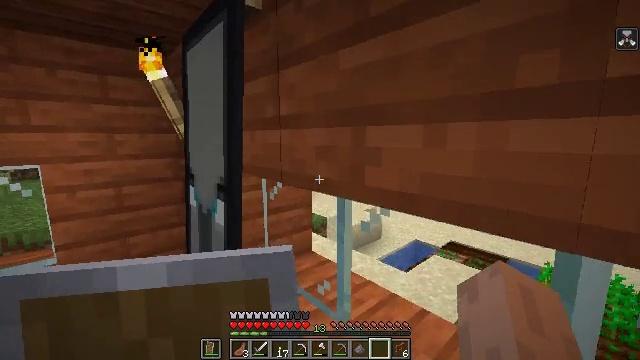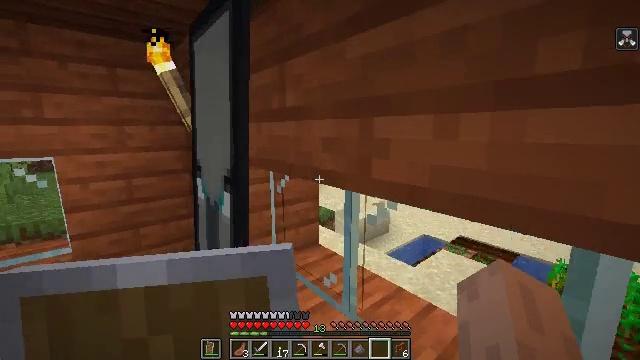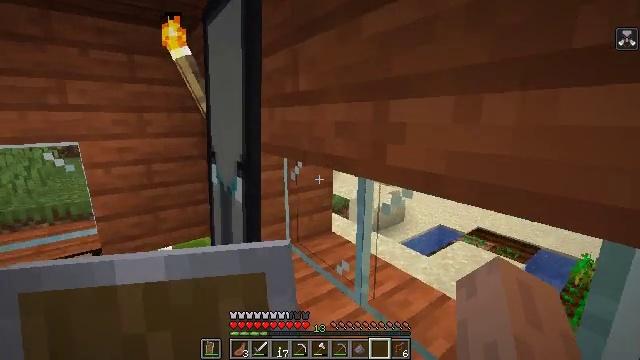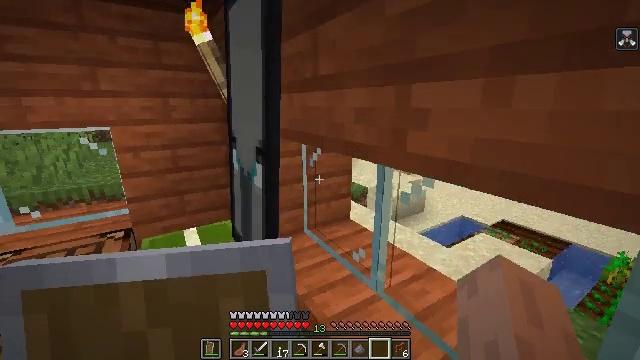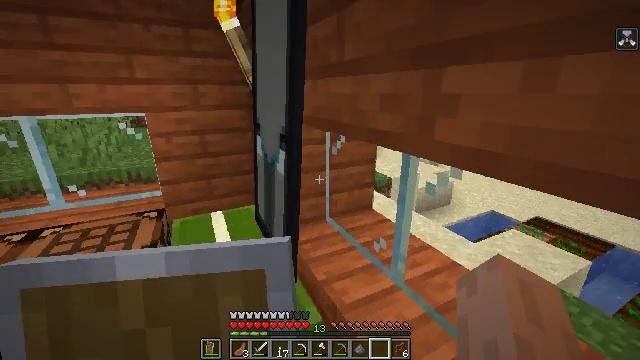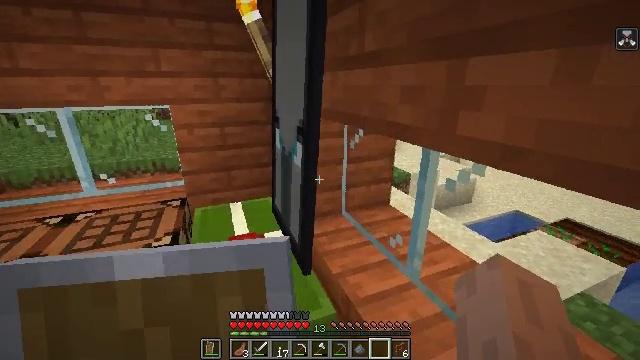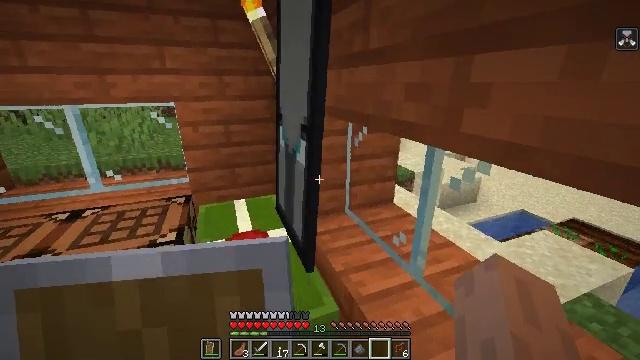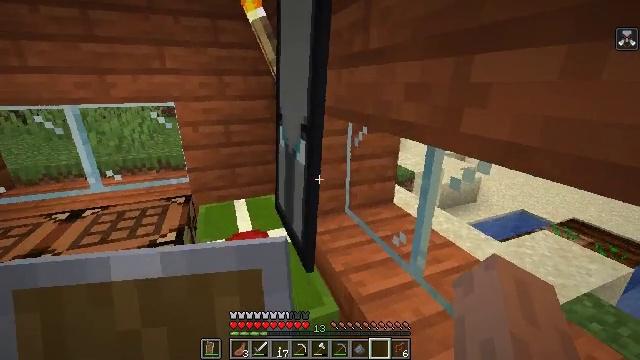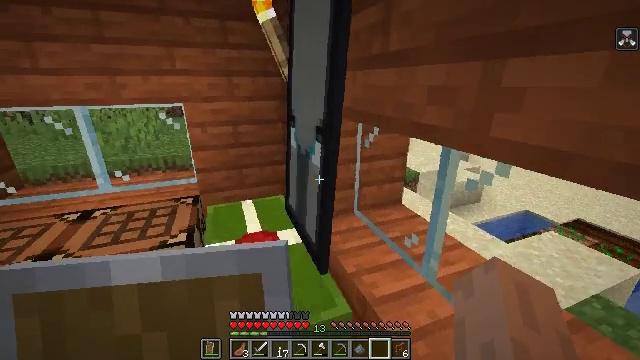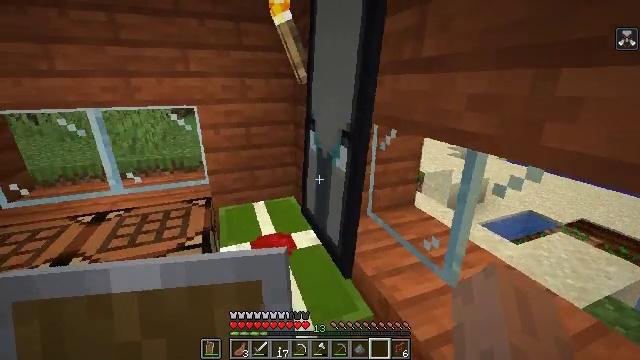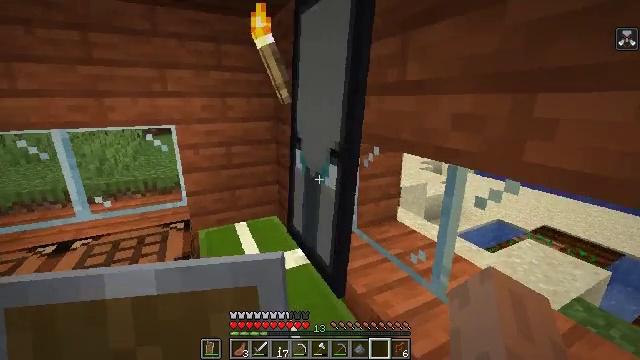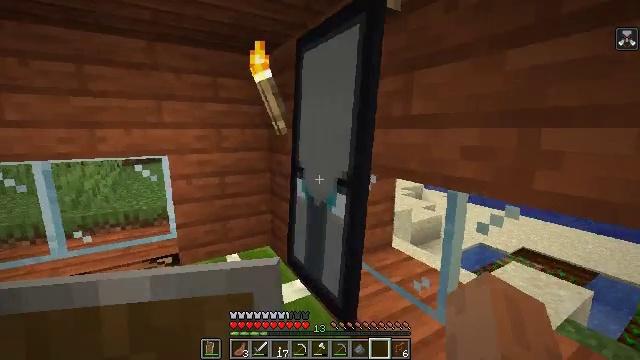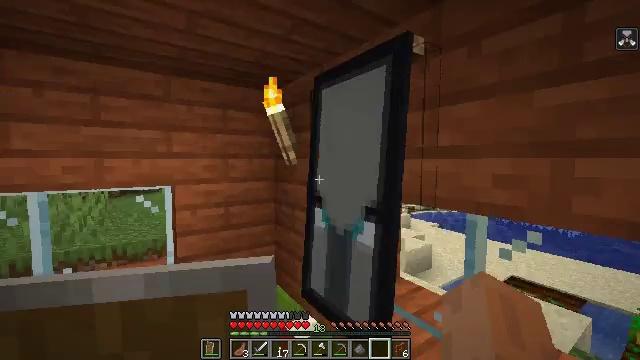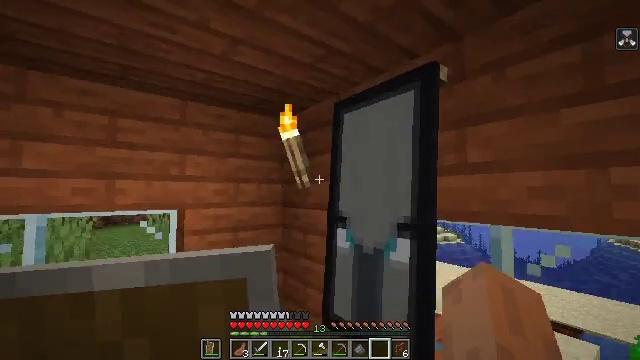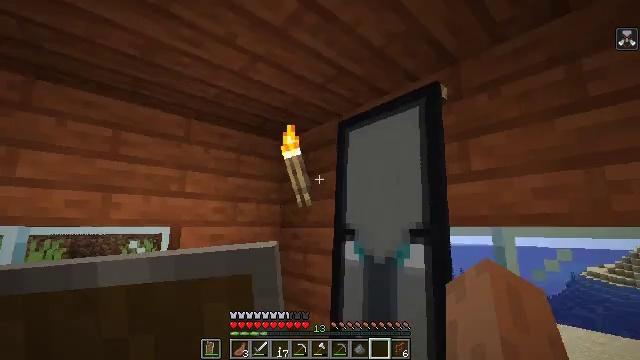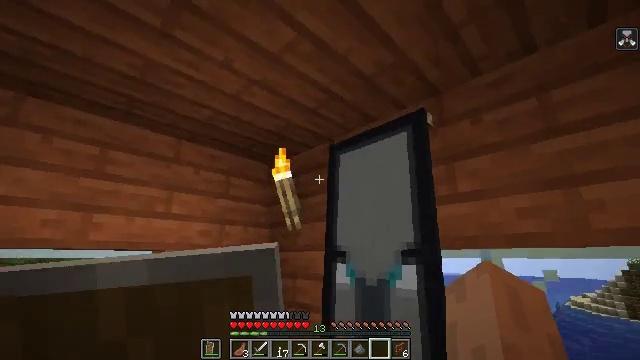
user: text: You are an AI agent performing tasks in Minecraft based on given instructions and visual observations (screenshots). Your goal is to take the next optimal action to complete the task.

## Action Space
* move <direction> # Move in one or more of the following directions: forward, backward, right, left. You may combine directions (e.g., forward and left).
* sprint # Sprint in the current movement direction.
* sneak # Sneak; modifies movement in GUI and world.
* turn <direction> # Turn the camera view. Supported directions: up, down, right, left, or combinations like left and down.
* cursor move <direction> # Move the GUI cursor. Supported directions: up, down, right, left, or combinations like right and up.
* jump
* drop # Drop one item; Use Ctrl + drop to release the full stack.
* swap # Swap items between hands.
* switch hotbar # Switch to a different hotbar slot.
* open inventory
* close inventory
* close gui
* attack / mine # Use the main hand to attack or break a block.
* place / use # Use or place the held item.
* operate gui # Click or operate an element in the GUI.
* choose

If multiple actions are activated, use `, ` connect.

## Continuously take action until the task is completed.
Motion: motion action
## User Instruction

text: Retrieve the white wall banner into your inventory.
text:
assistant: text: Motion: turn left and down
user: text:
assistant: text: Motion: turn left and down
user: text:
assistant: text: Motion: turn left and down
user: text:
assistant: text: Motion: turn left and down
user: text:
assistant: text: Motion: turn left and down
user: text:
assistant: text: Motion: no_op
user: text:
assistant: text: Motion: no_op
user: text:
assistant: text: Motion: move left
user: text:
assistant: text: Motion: move left
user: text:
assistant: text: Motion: move left, turn right and up
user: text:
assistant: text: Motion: move left, turn right and up
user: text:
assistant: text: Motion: move left, turn right and up
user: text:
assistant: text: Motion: move left, turn right and up
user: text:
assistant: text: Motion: turn right and up
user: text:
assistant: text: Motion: turn right and up
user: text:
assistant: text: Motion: turn right and up
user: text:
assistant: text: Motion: no_op
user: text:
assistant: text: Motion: no_op
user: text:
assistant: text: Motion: no_op
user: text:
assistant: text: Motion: turn right and up
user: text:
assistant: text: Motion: turn right
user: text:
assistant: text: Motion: turn right and up
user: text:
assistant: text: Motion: turn right and up
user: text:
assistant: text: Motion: turn right and up
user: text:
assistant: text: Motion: turn right
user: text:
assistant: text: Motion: no_op
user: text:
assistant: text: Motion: turn right
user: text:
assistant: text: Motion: turn right and down
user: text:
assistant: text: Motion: turn right and down
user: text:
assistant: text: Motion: no_op